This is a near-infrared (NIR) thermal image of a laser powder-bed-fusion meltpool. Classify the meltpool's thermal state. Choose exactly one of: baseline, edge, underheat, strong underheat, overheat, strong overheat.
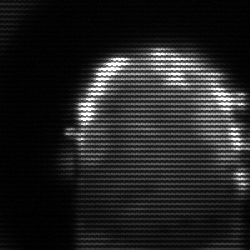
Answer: baseline